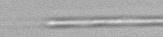
Label: Leptocylindrus